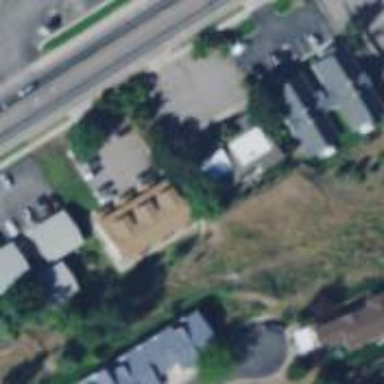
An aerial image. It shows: Healthcare clinic is depicted in the image.